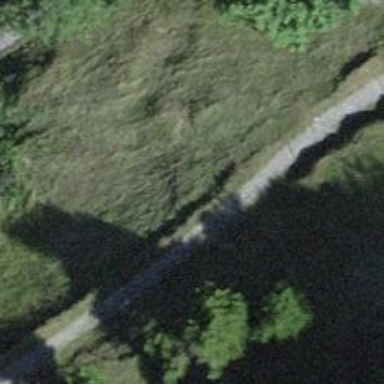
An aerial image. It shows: Bench.